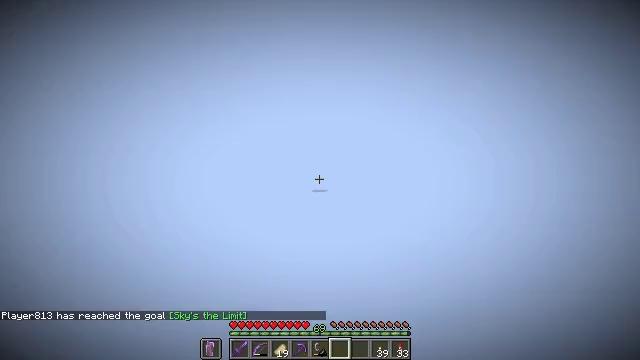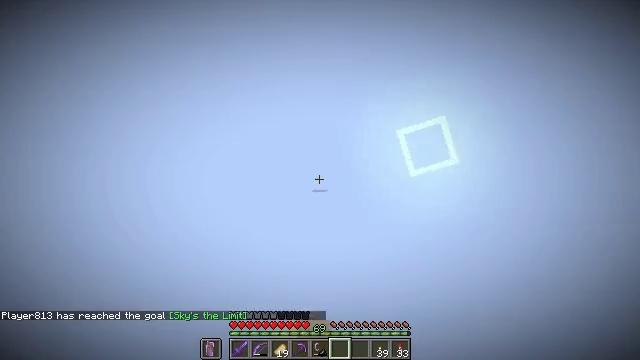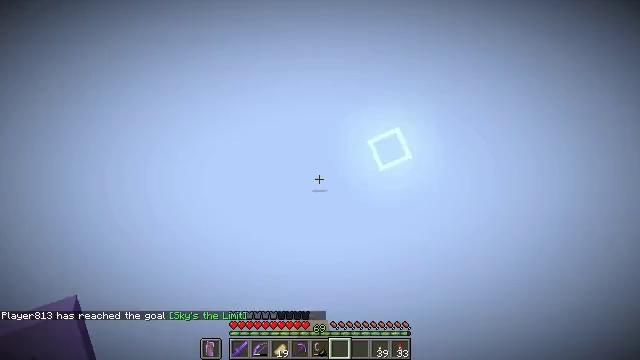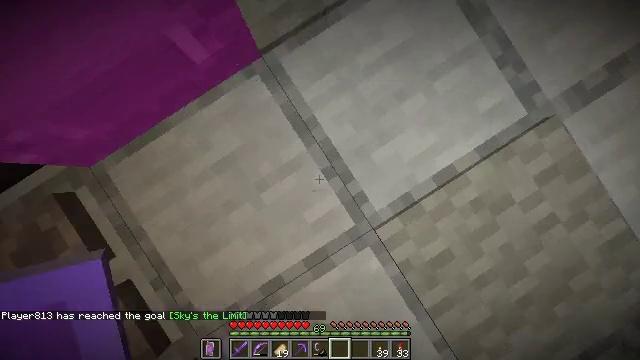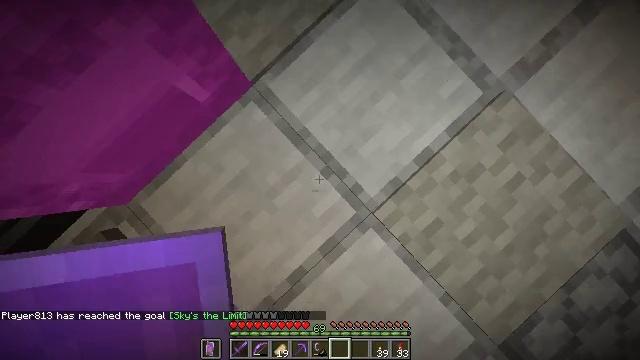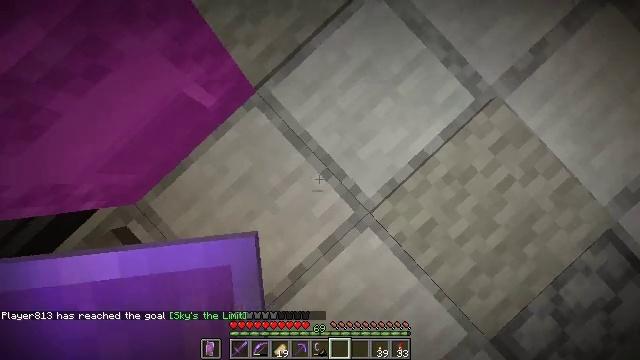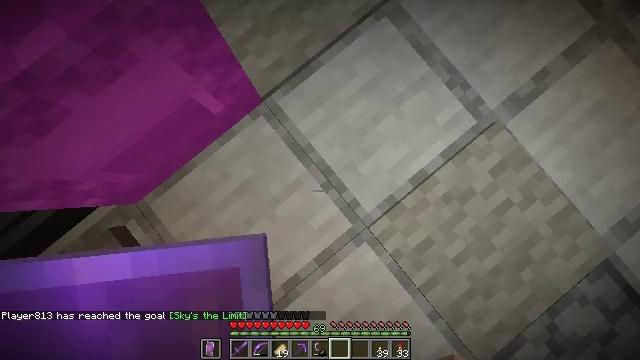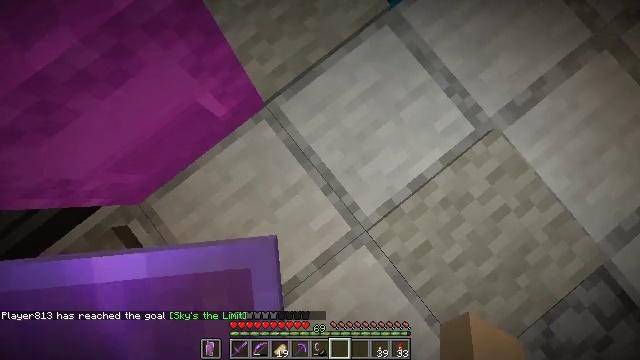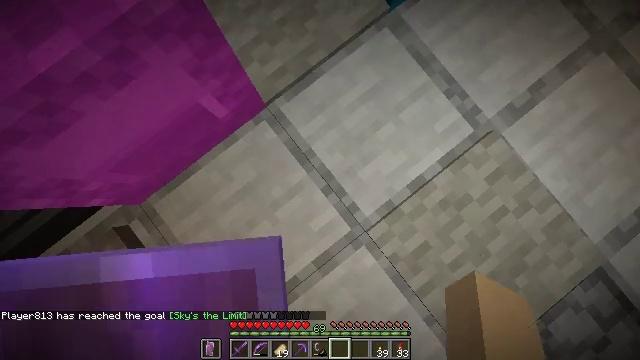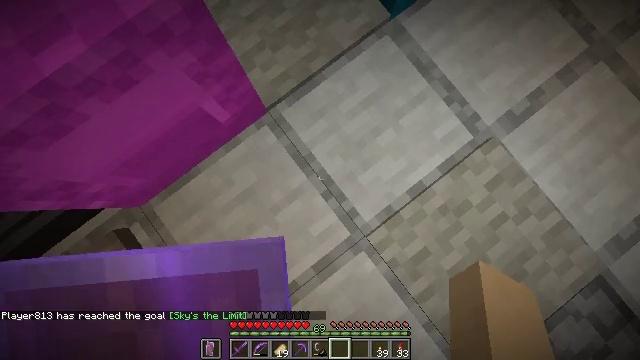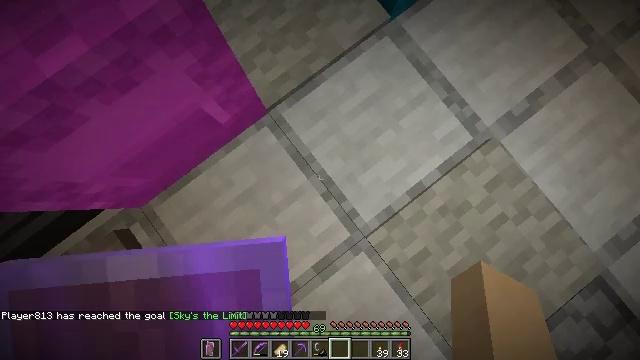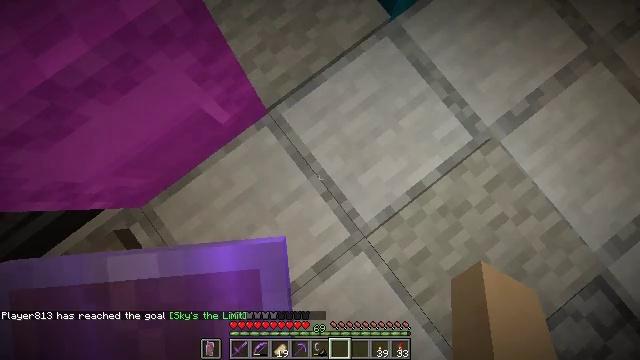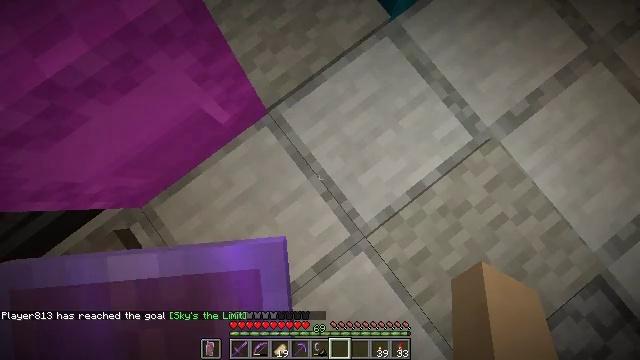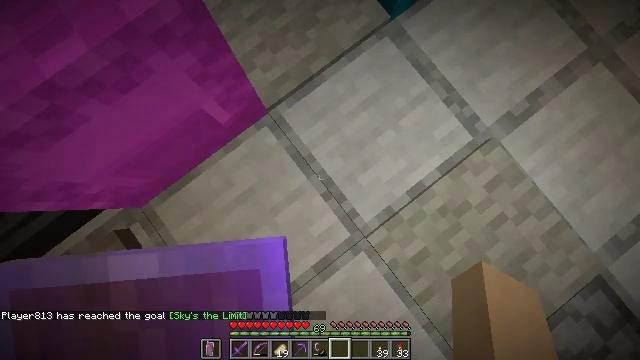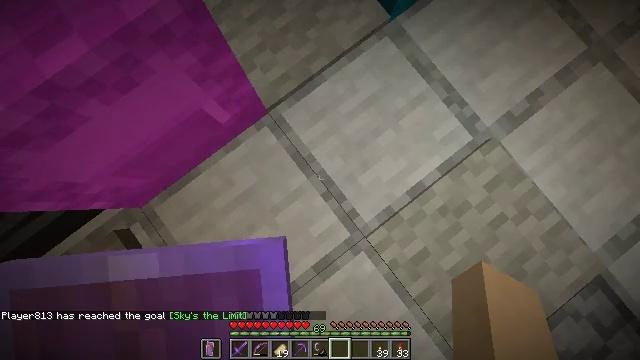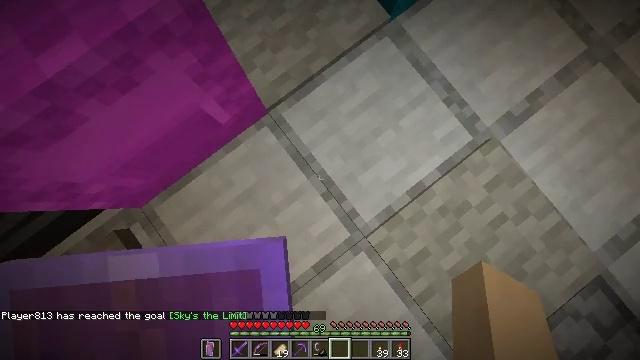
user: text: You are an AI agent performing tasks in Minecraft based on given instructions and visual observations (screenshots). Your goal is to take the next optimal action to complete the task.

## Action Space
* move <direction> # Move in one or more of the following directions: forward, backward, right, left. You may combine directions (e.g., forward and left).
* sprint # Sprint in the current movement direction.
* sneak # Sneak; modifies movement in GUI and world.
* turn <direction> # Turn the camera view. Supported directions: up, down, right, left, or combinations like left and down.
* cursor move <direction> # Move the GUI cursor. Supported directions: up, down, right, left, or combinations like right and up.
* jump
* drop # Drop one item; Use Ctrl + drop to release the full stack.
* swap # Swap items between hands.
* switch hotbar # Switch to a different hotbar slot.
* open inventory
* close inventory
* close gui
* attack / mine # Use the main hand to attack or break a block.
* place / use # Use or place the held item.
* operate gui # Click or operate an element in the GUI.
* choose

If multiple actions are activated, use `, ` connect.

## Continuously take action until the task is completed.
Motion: motion action
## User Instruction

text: Destroy the glowstone to harvest components.
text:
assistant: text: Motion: no_op
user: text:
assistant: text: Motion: turn right and down
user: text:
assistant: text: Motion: turn right and down
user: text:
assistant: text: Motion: turn right and down
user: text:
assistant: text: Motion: no_op
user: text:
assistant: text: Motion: turn left and up
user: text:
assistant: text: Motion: no_op
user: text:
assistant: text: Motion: no_op
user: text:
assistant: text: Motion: turn up
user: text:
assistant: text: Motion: no_op
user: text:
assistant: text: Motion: no_op
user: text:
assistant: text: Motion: no_op
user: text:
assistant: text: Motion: no_op
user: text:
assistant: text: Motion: no_op
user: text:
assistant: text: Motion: no_op
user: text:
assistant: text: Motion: no_op
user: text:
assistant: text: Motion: turn right and up
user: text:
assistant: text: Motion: turn right and up
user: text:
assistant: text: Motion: turn right and up
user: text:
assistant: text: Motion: turn up
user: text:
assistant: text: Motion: no_op
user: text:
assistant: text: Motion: no_op
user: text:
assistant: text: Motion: no_op
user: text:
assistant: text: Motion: no_op
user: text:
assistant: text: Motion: no_op
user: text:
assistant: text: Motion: no_op
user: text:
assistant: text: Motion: no_op
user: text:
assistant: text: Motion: turn right and down
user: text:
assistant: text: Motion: turn left and up
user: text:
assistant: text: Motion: no_op